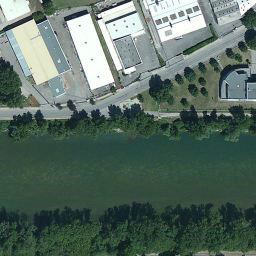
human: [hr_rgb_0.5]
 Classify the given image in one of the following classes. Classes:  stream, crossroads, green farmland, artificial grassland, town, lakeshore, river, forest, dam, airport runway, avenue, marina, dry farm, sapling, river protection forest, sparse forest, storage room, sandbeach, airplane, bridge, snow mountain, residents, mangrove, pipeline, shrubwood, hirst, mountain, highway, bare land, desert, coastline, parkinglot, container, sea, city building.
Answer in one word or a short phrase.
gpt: river